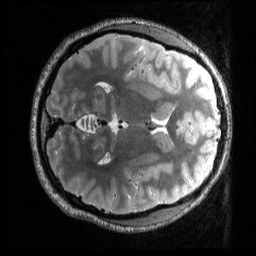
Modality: T2w
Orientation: axial
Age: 24
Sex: female
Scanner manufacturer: siemens
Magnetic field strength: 3 T
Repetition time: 3.2 s
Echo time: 0.566 s